Question: I'm using an interactive custom push transition with a 'UIPercentDrivenInteractiveTransition'. The gesture recognizer successfully calls the interaction controller's 'updateInteractiveTransition'. Likewise, the animation successfully completes when I call the interaction controller's 'finishInteractiveTransition'.
But, sometimes I get a extra bit of distracting animation at the end (where it seems to repeat the latter part of the animation). With reasonably simple animations, I rarely see this symptom on the iPhone 5 (though I routinely see it on the simulator when working on slow laptop). If I make the animation more computationally expensive (e.g. lots of shadows, multiple views animating different directions, etc.), the frequency of this problem on the device increases.
Has anyone else seen this problem and figured out a solution other than streamlining the animations (which I admittedly should do anyway) and/or writing my own interaction controllers? The 'UIPercentDrivenInteractiveTransition' approach has a certain elegance to it, but I'm uneasy with the fact that it misbehaves non-deterministically. Have others seen this behavior? Does anyone know of other solutions?
To illustrate the effect, see the image below. Notice how the second scene, the red view, when the animation finishes, seems to repeat the latter part of its animation a second time.

This animation is generated by:
- repeatedly calling 'updateInteractiveTransition', progressing update from 0% to 40%;- momentarily pausing (so you can differentiate between the interactive transition and the completion animation resulting from 'finishInteractiveTransition');- then calling 'finishInteractiveTransition' to complete the animation; and- the animation controller's animation's 'completion' block calls 'completeTransition' for the 'transitionContext', in order to clean everything up.
Doing some diagnostics, it appears that it is this last step that triggers that extraneous bit of animation. The animation controller's completion block is called when the animation is finished, but as soon as I call 'completeTransition', it sometimes repeats the last bit of the animation (notably when using complex animations).
---
I don't think it's relevant, but this is my code for configuring the navigation controller to perform interactive transitions:
'''
- (void)viewDidLoad
{
[super viewDidLoad];
self.navigationController.delegate = self;
self.interationController = [[UIPercentDrivenInteractiveTransition alloc] init];
}
- (id<UIViewControllerAnimatedTransitioning>)navigationController:(UINavigationController *)navigationController
animationControllerForOperation:(UINavigationControllerOperation)operation
fromViewController:(UIViewController*)fromVC
toViewController:(UIViewController*)toVC
{
if (operation == UINavigationControllerOperationPush)
return [[PushAnimator alloc] init];
return nil;
}
- (id <UIViewControllerInteractiveTransitioning>)navigationController:(UINavigationController*)navigationController
interactionControllerForAnimationController:(id <UIViewControllerAnimatedTransitioning>)animationController
{
return self.interationController;
}
'''
My 'PushAnimator' is:
'''
@implementation PushAnimator
- (NSTimeInterval)transitionDuration:(id <UIViewControllerContextTransitioning>)transitionContext
{
return 5.0;
}
- (void)animateTransition:(id<UIViewControllerContextTransitioning>)transitionContext
{
UIViewController* toViewController = [transitionContext viewControllerForKey:UITransitionContextToViewControllerKey];
UIViewController* fromViewController = [transitionContext viewControllerForKey:UITransitionContextFromViewControllerKey];
[[transitionContext containerView] addSubview:toViewController.view];
toViewController.view.frame = CGRectOffset(fromViewController.view.frame, fromViewController.view.frame.size.width, 0);;
[UIView animateWithDuration:[self transitionDuration:transitionContext] animations:^{
toViewController.view.frame = fromViewController.view.frame;
} completion:^(BOOL finished) {
[transitionContext completeTransition:![transitionContext transitionWasCancelled]];
}];
}
@end
'''
Note, when I put logging statement where I call 'completeTransition', I can see that this extraneous bit of animation happens after I call 'completeTransition' (even though the animation was really done at that point). This would suggest that that extra animation may have been a result of the call to 'completeTransition'.
FYI, I've done this experiment with a gesture recognizer:
'''
- (void)handlePan:(UIScreenEdgePanGestureRecognizer *)gesture
{
CGFloat width = gesture.view.frame.size.width;
if (gesture.state == UIGestureRecognizerStateBegan) {
[self performSegueWithIdentifier:@"pushToSecond" sender:self];
} else if (gesture.state == UIGestureRecognizerStateChanged) {
CGPoint translation = [gesture translationInView:gesture.view];
[self.interactionController updateInteractiveTransition:ABS(translation.x / width)];
} else if (gesture.state == UIGestureRecognizerStateEnded ||
gesture.state == UIGestureRecognizerStateCancelled)
{
CGPoint translation = [gesture translationInView:gesture.view];
CGPoint velocity = [gesture velocityInView:gesture.view];
CGFloat percent = ABS(translation.x + velocity.x * 0.25 / width);
if (percent < 0.5 || gesture.state == UIGestureRecognizerStateCancelled) {
[self.interactionController cancelInteractiveTransition];
} else {
[self.interactionController finishInteractiveTransition];
}
}
}
'''
I also did it by calling the 'updateInteractiveTransition' and 'finishInteractiveTransition' manually (eliminating the gesture recognizer from the equation), and it still exhibits this strange behavior:
'''
[self performSegueWithIdentifier:@"pushToSecond" sender:self];
dispatch_after(dispatch_time(DISPATCH_TIME_NOW, (int64_t)(1.0 * NSEC_PER_SEC)), dispatch_get_main_queue(), ^{
[self.interactionController updateInteractiveTransition:0.40];
dispatch_after(dispatch_time(DISPATCH_TIME_NOW, (int64_t)(1.0 * NSEC_PER_SEC)), dispatch_get_main_queue(), ^{
[self.interactionController finishInteractiveTransition];
});
});
'''
Bottom line, I've concluded that this is a problem isolated to 'UIPercentDrivenInteractiveTransition' with complex animations. I can minimize the problem by simplifying them (e.g. snapshotting and animated snapshotted views). I also suspect I could solve this by not using 'UIPercentDrivenInteractiveTransition' and writing my own interaction controller, which would do the animation itself, without trying to interpolate the 'animationWithDuration' block.
But I was wondering if anyone has figured out any other tricks to using 'UIPercentDrivenInteractiveTransition' with complex animations.
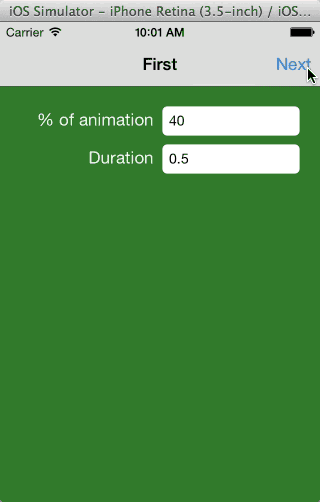
Answer: I've seen something similar. I have two possible workarounds. One is to use delayed performance in the animation completion handler:
'''
} completion:^(BOOL finished) {
double delayInSeconds = 0.1;
dispatch_time_t popTime =
dispatch_time(DISPATCH_TIME_NOW, (int64_t)(delayInSeconds * NSEC_PER_SEC));
dispatch_after(popTime, dispatch_get_main_queue(), ^(void){
BOOL cancelled = [transitionContext transitionWasCancelled];
[transitionContext completeTransition:!cancelled];
});
self.interacting = NO;
}];
'''
The other possibility is: don't use percent-drive animation! I've had a problem like this when driving the interactive custom animation manually.